Question: I have a large DIV of 586px width. Within this are two smaller DIVs, both 266px width.
When I preview the page though, there's a small margin in between them. I've tried troubleshooting this with Inspect Element, but not found any extra margins in the metrics.

The CSS:
'#category-results { width: 586px; height: 1000px; background-color: fuchsia; }'
'.category-item-full { height: 158px; width: 266px; background-color: green; position: relative; display: inline-block; margin: 0px; }'
The HTML:
'<div id="category-results">'
'''
<div class="category-item-full">
</div>
<div class="category-item-full">
</div>
'''
'</div>'
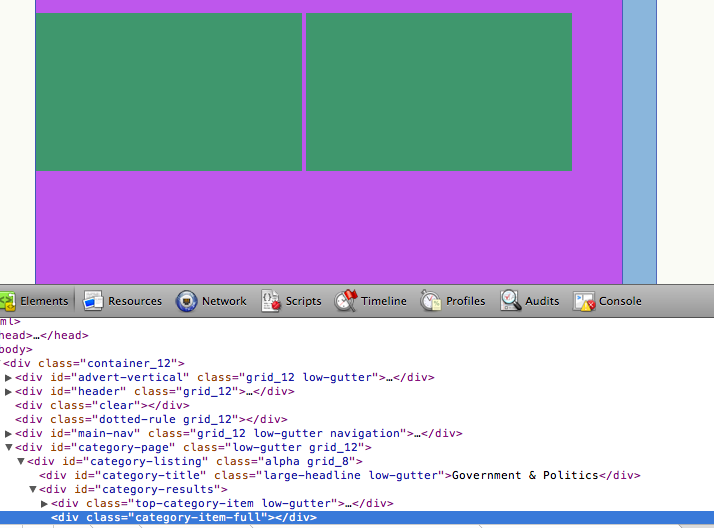
Answer: Remove 'display: inline-block;' in your CSS.Or, if you need it, remove white space between '<div>'s in HTML:
'''
<div class="category-item-full">
</div><div class="category-item-full">
</div>
'''